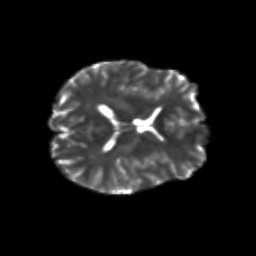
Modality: T2w
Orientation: axial
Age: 23
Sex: male
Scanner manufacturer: siemens
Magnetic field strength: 3 T
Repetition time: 3.5 s
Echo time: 0.113 s